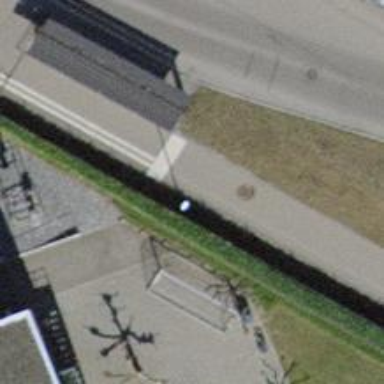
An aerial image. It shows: Asphalt path with sidewalk alongside.